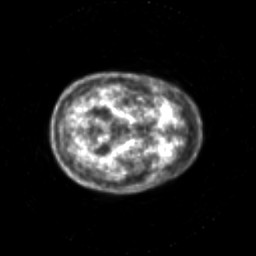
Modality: PET
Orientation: axial
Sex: male
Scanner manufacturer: siemens